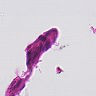
Metastatic tissue present: no